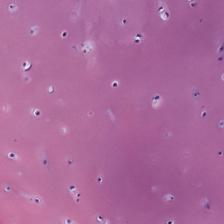
Label: Non-Tumor